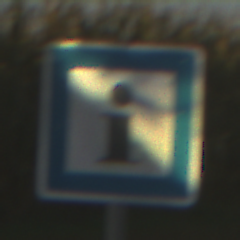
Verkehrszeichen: Informationsstelle
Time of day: SunriseSunset
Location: Outdoor (RoadRail)
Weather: Clear
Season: NotSpecified
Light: Natural